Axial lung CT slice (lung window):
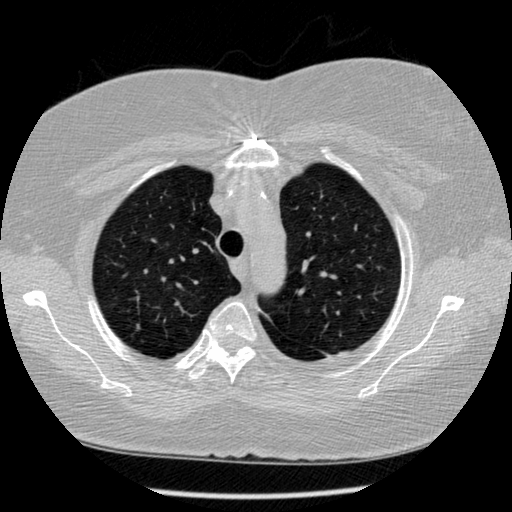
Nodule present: no